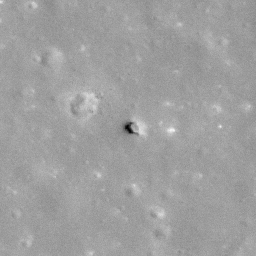
Pit: Kepler 2
Host crater: Kepler
Host type: impact_melt
Lunar coordinates: latitude 8.272, longitude 322.025